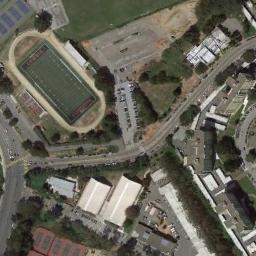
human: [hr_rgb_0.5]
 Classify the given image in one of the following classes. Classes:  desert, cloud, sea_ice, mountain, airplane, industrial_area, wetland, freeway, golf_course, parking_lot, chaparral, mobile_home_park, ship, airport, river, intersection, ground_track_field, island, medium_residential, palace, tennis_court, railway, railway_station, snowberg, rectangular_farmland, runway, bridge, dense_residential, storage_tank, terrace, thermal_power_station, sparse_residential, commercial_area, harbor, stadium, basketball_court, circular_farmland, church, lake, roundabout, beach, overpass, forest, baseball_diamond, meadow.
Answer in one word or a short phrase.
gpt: ground_track_field